A spectrogram of one vibration snapshot from a rotating bearing is shown (time on one axis, frequency on the other). Determine the bearing's health state. Answer with exactly one of: normal, inner_race, outer_race, ball.
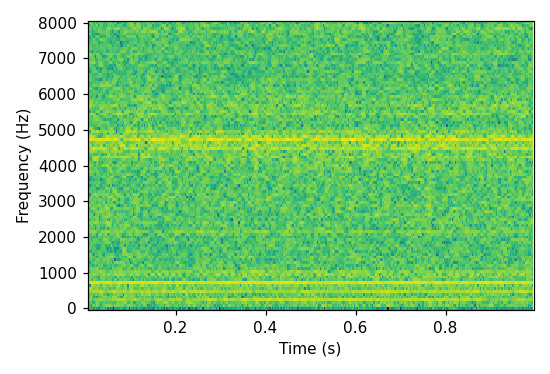
Answer: outer_race